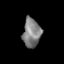
Tissue: lung
Cell type: Others
Senescence score: 0.2067
Nuclear area (px): 511
Mean DAPI intensity: 127.178